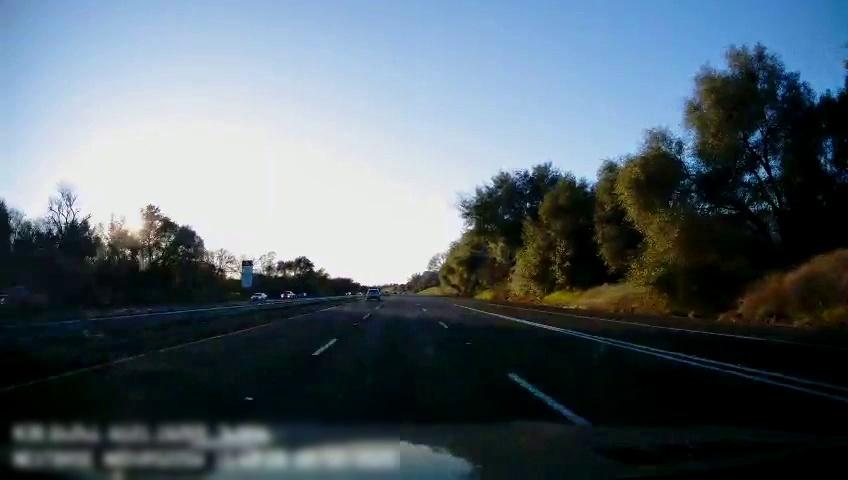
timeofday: Day
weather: Cloudy
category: Drivable Space
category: Vehicles | Truck
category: Vehicles | Car
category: Vehicles | Car
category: Vehicles | SUV
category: Lanes | Alternate Lane
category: Lanes | Current Lane
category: Lanes | Current Lane
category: Lanes | Alternate Lane
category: Lanes | Alternate Lane
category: Lanes | Alternate Lane
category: Traffic | Signs